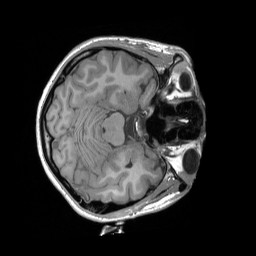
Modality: T1w
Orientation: axial
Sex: female
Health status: ill
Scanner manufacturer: siemens
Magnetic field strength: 3 T
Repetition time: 1.66 s
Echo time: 0.00254 s